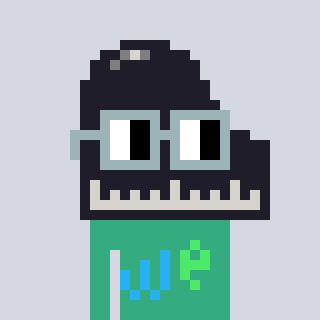
a pixel art character with square dark gray glasses, a piano-shaped head and a teal-colored body on a cool background